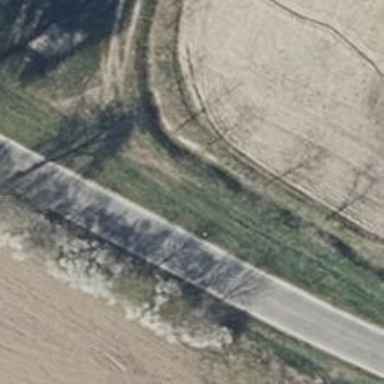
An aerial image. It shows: Secondary road with asphalt surface.